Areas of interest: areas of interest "Bao Di Motor Vehicle Trading Market"
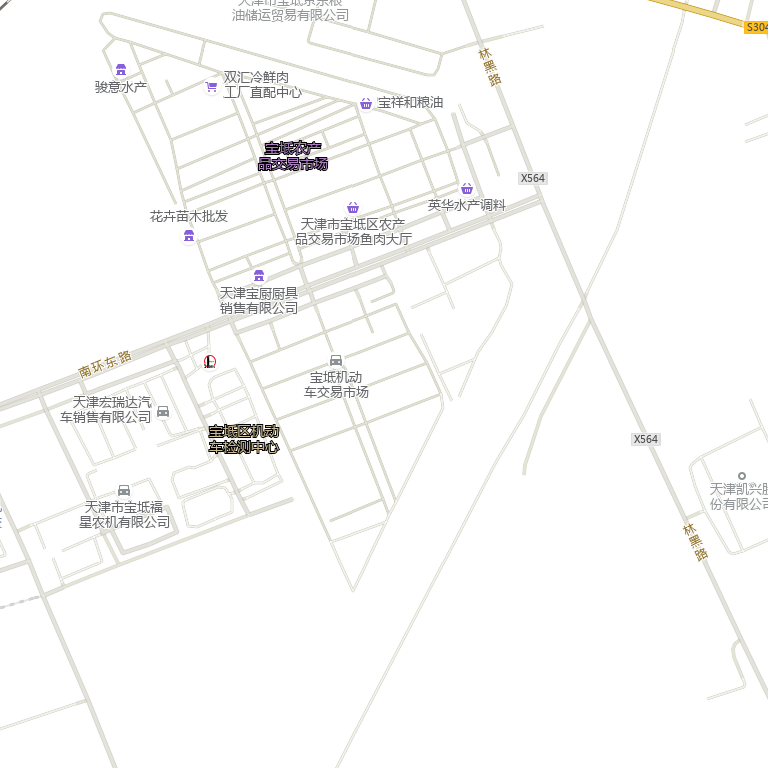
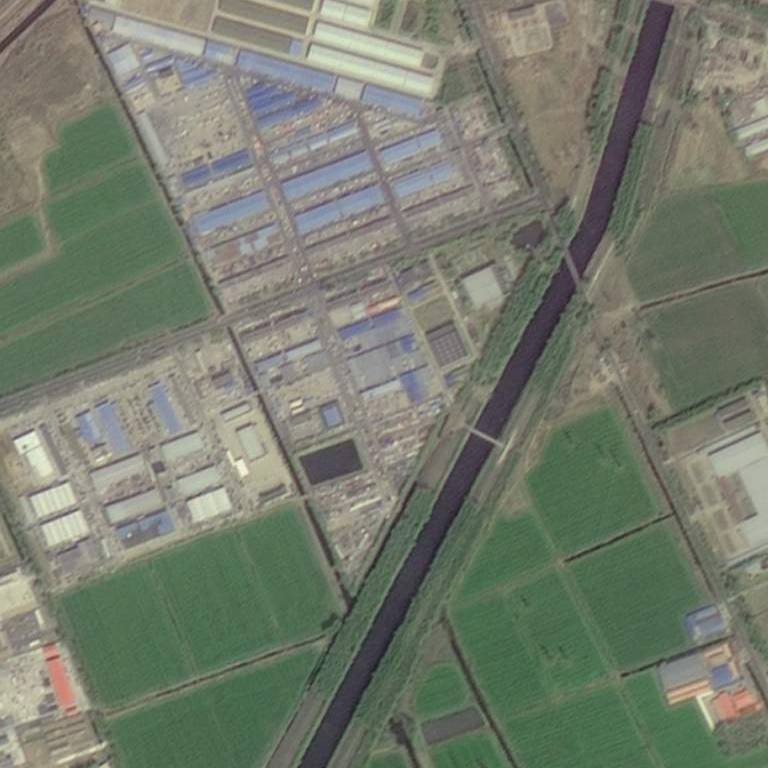